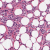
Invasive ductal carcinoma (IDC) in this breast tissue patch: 1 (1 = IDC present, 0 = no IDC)